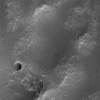
Atmospheric dust classification: not_dusty